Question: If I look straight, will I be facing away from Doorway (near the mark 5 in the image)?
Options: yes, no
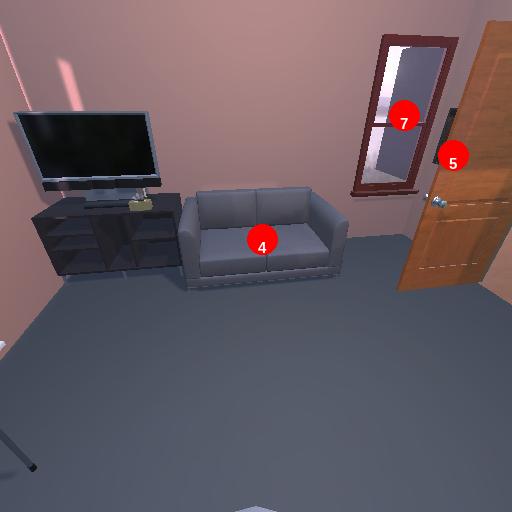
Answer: yes